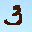
Label: 3